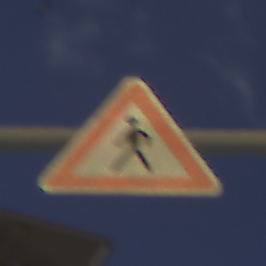
Verkehrszeichen: FussgaengerRechts
Umgebung: Outdoor, Urban
Tageszeit: MorningAfternoon
Wetter: PartlyCloudy
Licht: Natural
Jahreszeit: NotSpecified
Kontrast: HighContrast